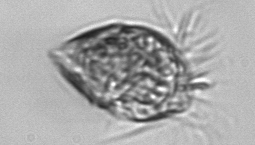
Label: Strombidium_morphotype1